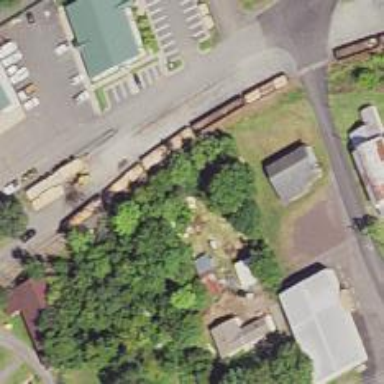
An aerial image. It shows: Railway siding for service.